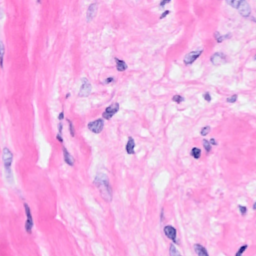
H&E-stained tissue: Breast